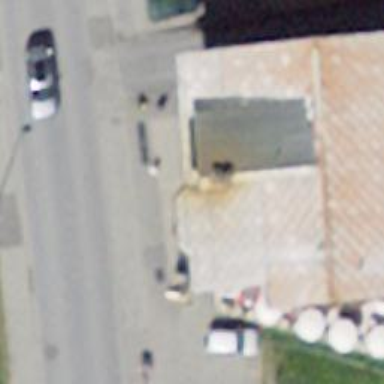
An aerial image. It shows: Café with bakery inside.